Question: I need to add transparent watermark (transparency in final image - 80%). I created this function to handle it:
'''
function ImageAddWatermark($im, $stamp, $onLeft, $onTop, $margin){
// $stamp = imagecreatformpng(...) -> GD resource?
// not important part - it calculates position of watermark
if($onLeft){
$orgX = $margin;
} else {
$orgX = imagesx($im)-$margin-imagesx($stamp);
}
if($onTop){
$orgY = $margin;
}else {
$orgY = imagesy($im)-$margin-imagesy($stamp);
}
imagecopymerge($im, $stamp, $orgX, $orgY, 0, 0, imagesx($stamp), imagesy($stamp), 50);
return $im;
}
'''
Result of function:

But imagecopymerge returns black background instead of transparent. I even heard some opinions, that imagecopymerge isn't exactly the right thing for creating transparent watermarks...
So the question is: (In original PNG file is transparent)
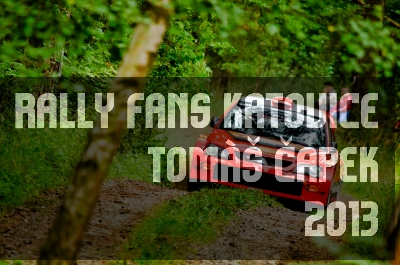
Answer: Well, I found the solution:
'''
function ImageAddWatermark($im, $stamp, $onLeft, $onTop, $margin){
if($onLeft){
$orgX = $margin;
} else {
$orgX = imagesx($im)-$margin-imagesx($stamp);
}
if($onTop){
$orgY = $margin;
}else {
$orgY = imagesy($im)-$margin-imagesy($stamp);
}
// creating a cut resource
$cut = imagecreatetruecolor(imagesx($stamp), imagesy($stamp));
// copying relevant section from background to the cut resource
imagecopy($cut, $im, 0, 0, $orgX, $orgY, imagesx($stamp), imagesy($stamp));
// copying relevant section from watermark to the cut resource
imagecopy($cut, $stamp, 0, 0, 0, 0, imagesx($stamp), imagesy($stamp));
// insert cut resource to destination image
imagecopymerge($im, $cut, $orgX, $orgY, 0, 0, imagesx($stamp), imagesy($stamp), 50);
return $im;
}
'''